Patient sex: M
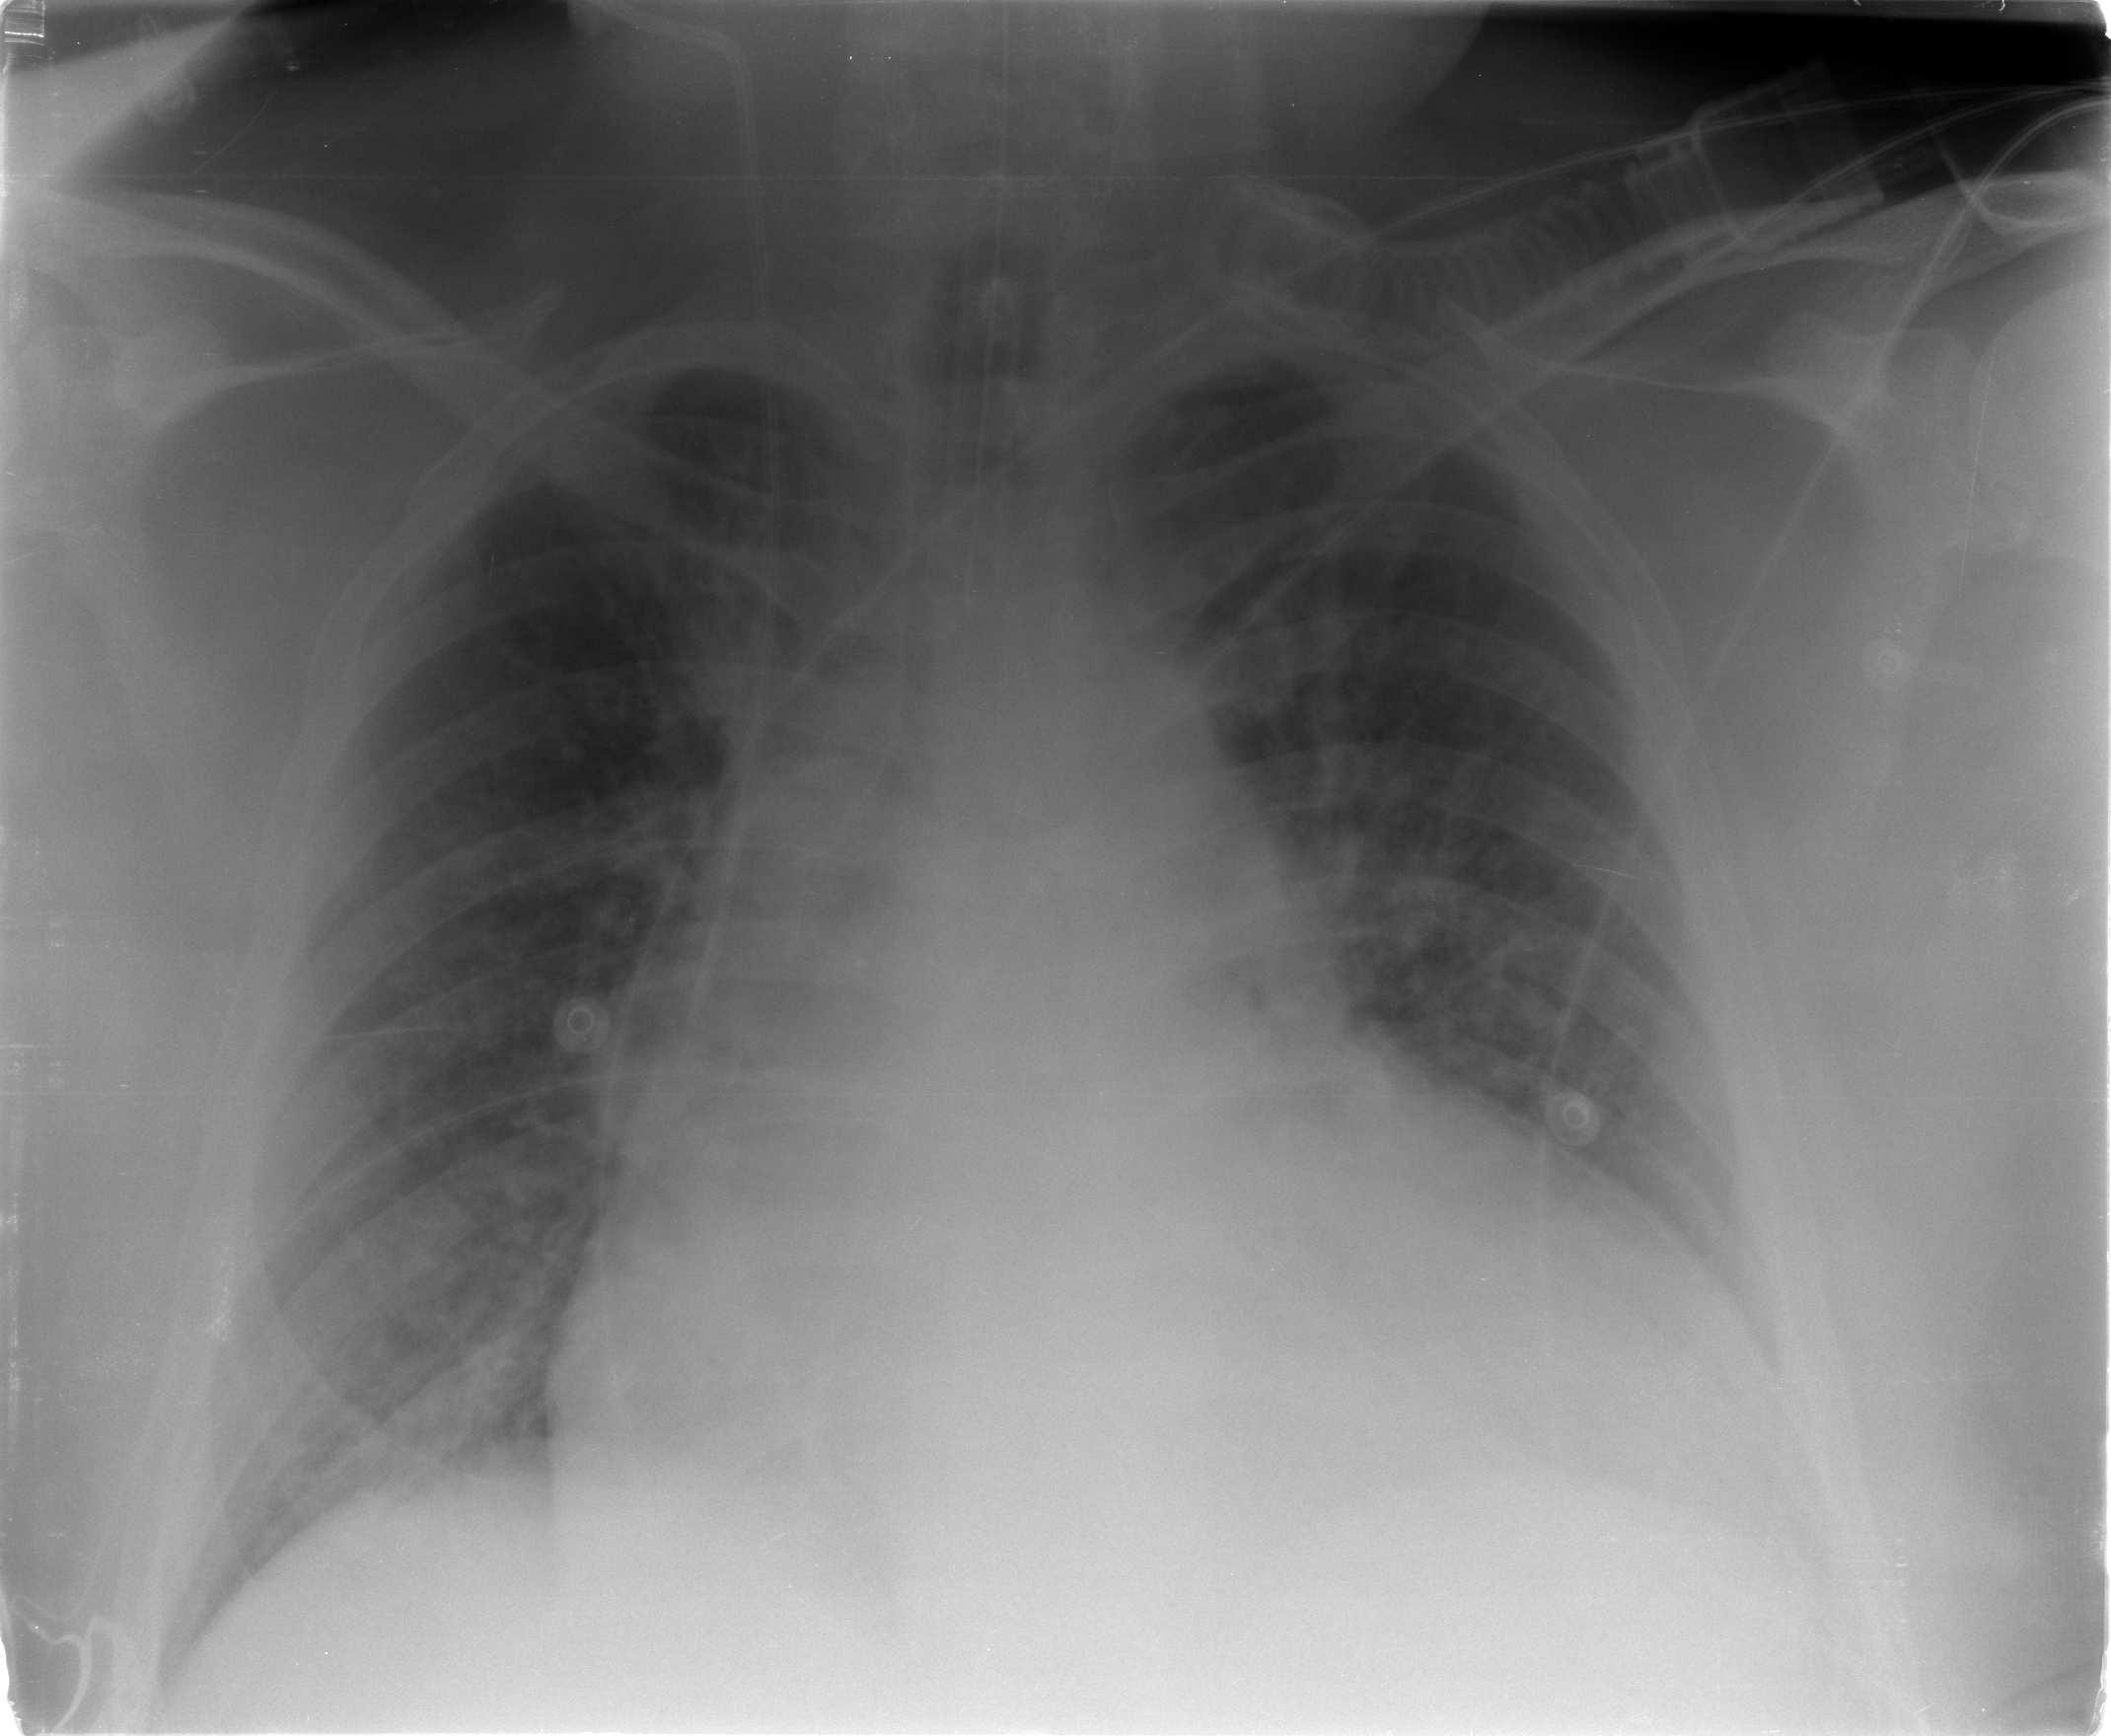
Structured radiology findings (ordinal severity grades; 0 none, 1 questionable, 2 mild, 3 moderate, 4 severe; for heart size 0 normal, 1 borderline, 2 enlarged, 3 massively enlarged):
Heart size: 3
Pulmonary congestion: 2
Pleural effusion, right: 0
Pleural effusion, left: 0
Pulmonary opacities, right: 0
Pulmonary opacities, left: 0
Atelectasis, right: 0
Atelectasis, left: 0